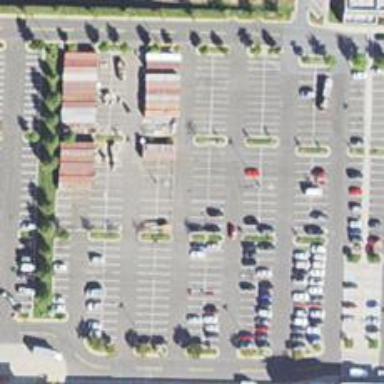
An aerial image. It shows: Marketplace.